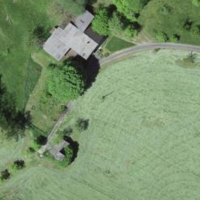
EUNIS habitat code: 24
Species observed at this site:
Poecile palustris
Corvus corone
Cyanistes caeruleus
Parus major
Milvus milvus
Pica pica
Lygaeus equestris
Buteo buteo
Corvus corax